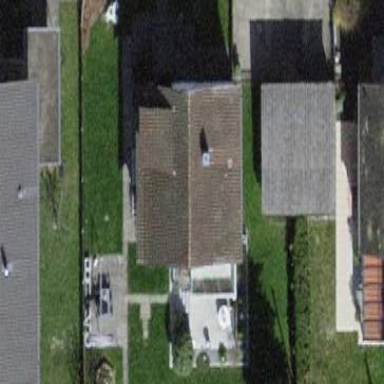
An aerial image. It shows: Building with tiled roof.